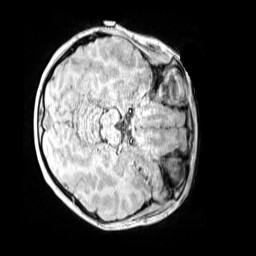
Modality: MP2RAGE
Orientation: axial
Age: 10
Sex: female
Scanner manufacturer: siemens
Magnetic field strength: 3 T
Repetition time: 4 s
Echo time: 0.00299 s